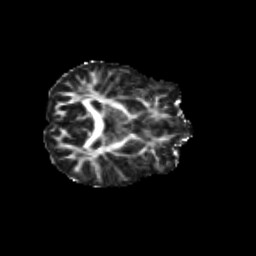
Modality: FA
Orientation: axial
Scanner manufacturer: siemens
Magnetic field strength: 3 T
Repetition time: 9.2 s
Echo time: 0.084 s